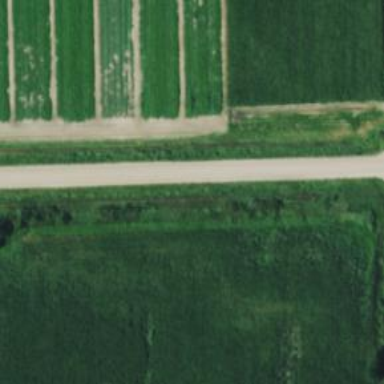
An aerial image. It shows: Unclassified road.